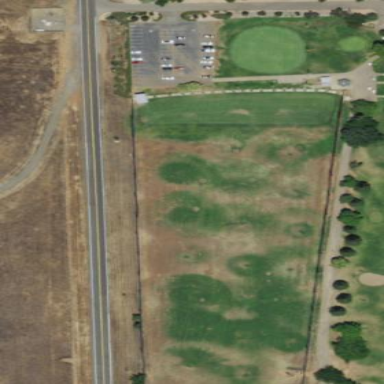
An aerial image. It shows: Grassy area designated for driving range golf.